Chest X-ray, PA view. Patient: 35 years old, sex M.
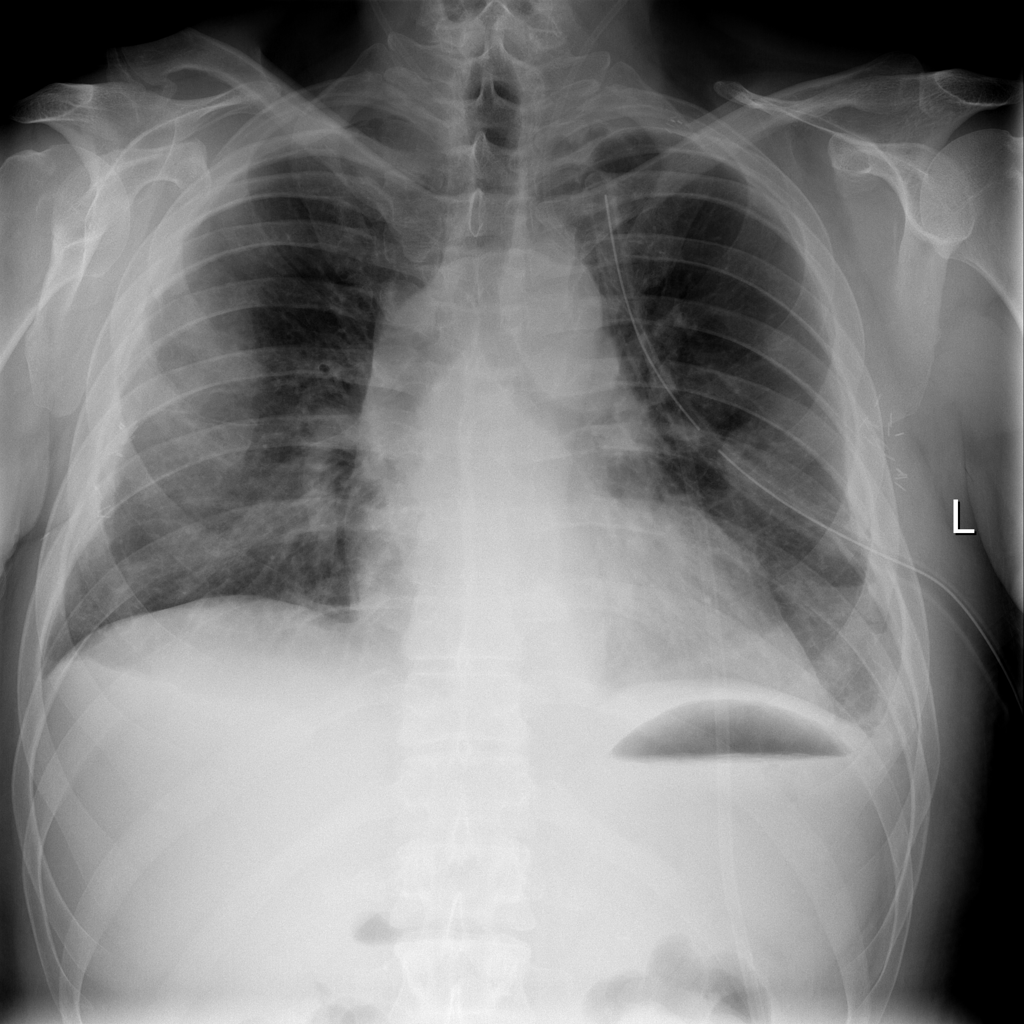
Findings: Effusion, Pleural_Thickening